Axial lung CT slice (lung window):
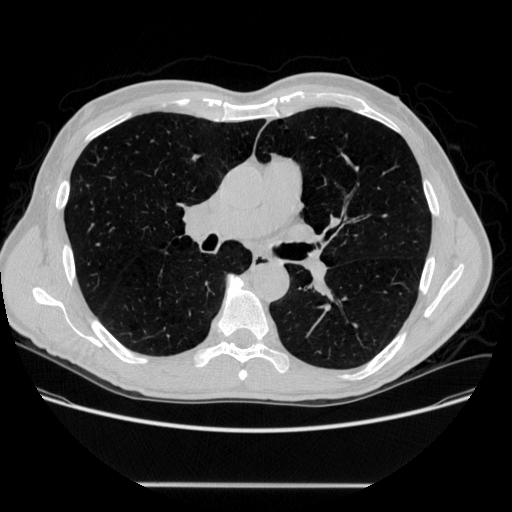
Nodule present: no